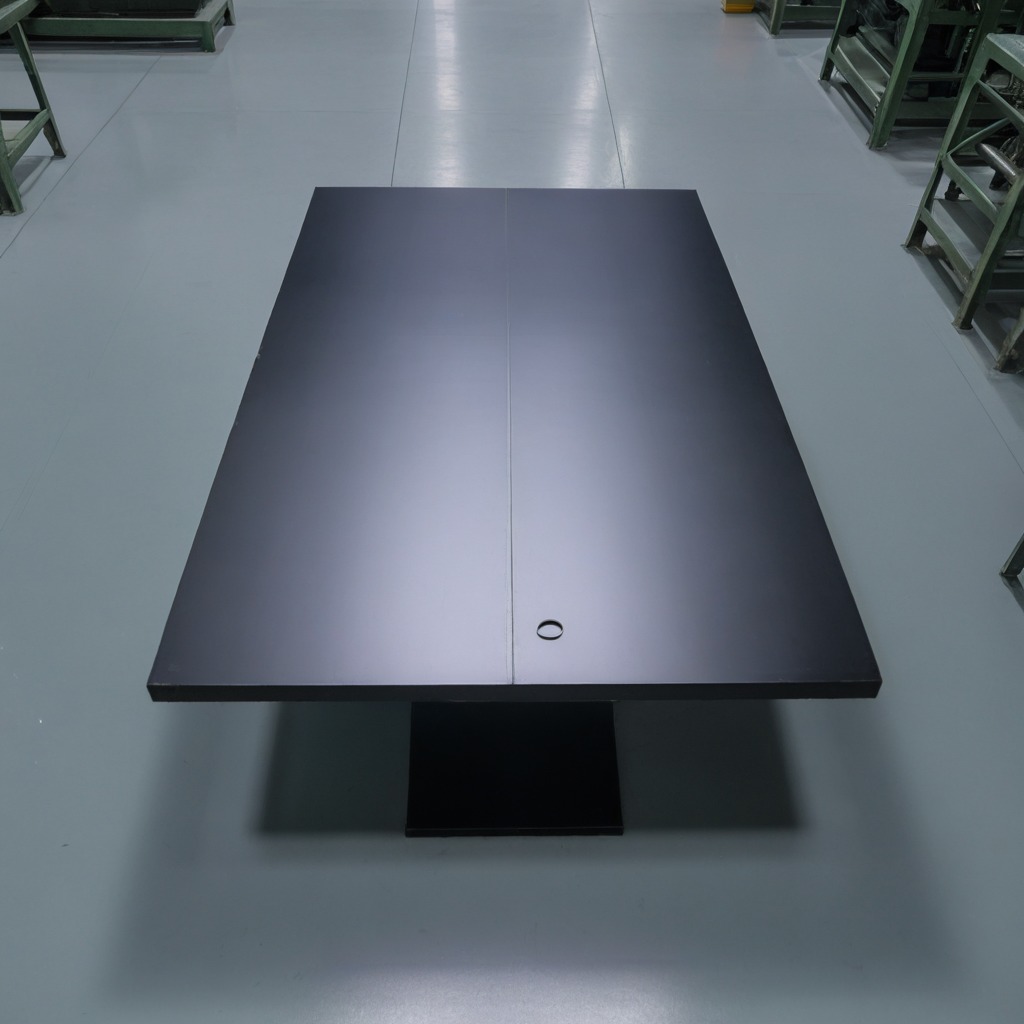
A rubber O-ring lying on the tabletop